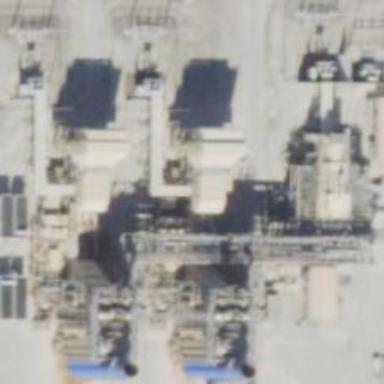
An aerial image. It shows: Generator powered by gas. It is combined cycle generator.